Question: I'm trying to make something similar to what UltraVisual for iOS already does. I'd like to make my pull-to-refresh be in a cell in-between other cells.
I think the following GIF animation explains it better:

It looks like the first cell fades out when pulling up, while when you pull down and you're at the top of the table, it adds a new cell right below the first one and use it as the pull-to-refresh.
Has anyone done anything similar?
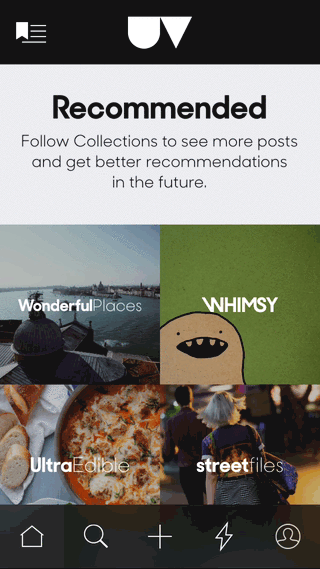
Answer: Wrote this one for UV. Its actually way simpler than you're describing. Also, for what its worth, this view was written as a 'UICollectionView', but the logic still applies to 'UITableView'.
There is only one header cell. Durring the 'refresh' animation, I simply set the content inset of the 'UICollectionView' to hold it open. Then when I've finished with the reload, I animate the content inset back to the default value.
As for the springy fixed header, there's a couple of ways you can handle it. Quick and dirty is to use a 'UICollectionViewFlowLayout', and modify the attributes in '- (NSArray *)layoutAttributesForElementsInRect:(CGRect)rect'
Here's some pseudo code assuming your first cell is the sticky header:
'''
- (NSArray *)layoutAttributesForElementsInRect:(CGRect)rect {
NSArray *layoutAttributes = [super layoutAttributesForElementsInRect:rect];
if ([self contentOffsetIsBelowZero]) {
for (UICollectionViewLayoutAttributes *attributes in layoutAttributes) {
if (attributes.indexPath.item == 0) {
CGPoint bottomOrigin = CGPointMake(0, CGRectGetMaxY(attributes.frame));
CGPoint converted = [self.collectionView convertPoint:bottomOrigin toView:self.collectionView.superview];
height = MAX(height, CGRectGetHeight(attributes.frame));
CGFloat offset = CGRectGetHeight(attributes.frame) - height;
attributes.frame = CGRectOffset(CGRectSetHeight(attributes.frame, height), 0, offset);
break;
}
}
}
'''
Another approach would be to write a custom 'UICollectionViewLayout' and calculate the 'CGRect's' manually.
And finally, the 'fade out' is really nothing more than setting the opacity of the objects inside the first cell as it moves off screen. You can calculate the position of the cell on screen during '- (void)applyLayoutAttributes...' and set the opacity based on that.
Finally, something to note: In order to do any 'scroll based' updates with 'UICollectionView', you'll need to make sure '- (BOOL)shouldInvalidateLayoutForBoundsChange:(CGRect)newBounds' returns 'YES'. You can do a simple optimisation check like:
'''
- (BOOL)shouldInvalidateLayoutForBoundsChange:(CGRect)newBounds {
BOOL shouldInvalidate = [super shouldInvalidateLayoutForBoundsChange:newBounds];
if ([self contentOffsetIsBelowZero]) {
shouldInvalidate = YES;
}
return shouldInvalidate;
}
'''
Again this is mostly pseudo code, so re-write based on your own implementation. Hope this helps!